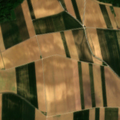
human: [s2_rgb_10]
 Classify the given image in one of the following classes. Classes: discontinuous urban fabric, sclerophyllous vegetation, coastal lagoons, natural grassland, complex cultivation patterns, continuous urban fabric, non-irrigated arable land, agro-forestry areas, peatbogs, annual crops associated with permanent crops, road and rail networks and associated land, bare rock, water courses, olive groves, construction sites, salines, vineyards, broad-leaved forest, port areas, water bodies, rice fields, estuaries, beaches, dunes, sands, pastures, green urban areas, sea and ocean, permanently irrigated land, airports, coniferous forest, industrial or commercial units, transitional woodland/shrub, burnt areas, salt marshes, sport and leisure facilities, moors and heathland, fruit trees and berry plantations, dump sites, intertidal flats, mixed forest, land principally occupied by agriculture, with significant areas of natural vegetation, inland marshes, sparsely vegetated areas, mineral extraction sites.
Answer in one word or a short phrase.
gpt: non-irrigated arable land, mixed forest